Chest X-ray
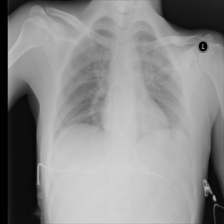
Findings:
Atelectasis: negative
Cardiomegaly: negative
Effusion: negative
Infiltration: positive
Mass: negative
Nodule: negative
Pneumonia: negative
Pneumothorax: negative
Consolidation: negative
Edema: negative
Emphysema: negative
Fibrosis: negative
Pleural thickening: negative
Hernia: negative